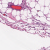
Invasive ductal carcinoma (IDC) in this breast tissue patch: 0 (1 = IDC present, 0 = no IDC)